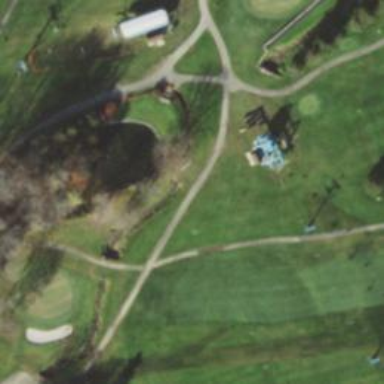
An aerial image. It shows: Golf cartpath that is also road path.